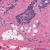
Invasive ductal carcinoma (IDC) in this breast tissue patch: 0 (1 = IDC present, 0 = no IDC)